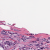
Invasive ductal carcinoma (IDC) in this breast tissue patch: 1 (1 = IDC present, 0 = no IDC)